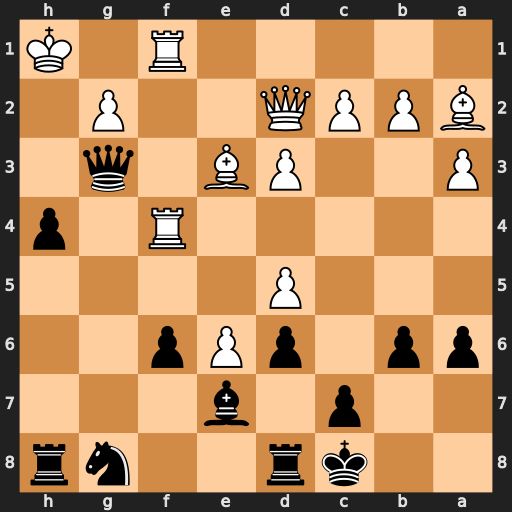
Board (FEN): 2kr2nr/2p1b3/pp1pPp2/3P4/5R1p/P2PB1q1/BPPQ2P1/5R1K
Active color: b
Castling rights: -
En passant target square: -
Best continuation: h3 Kg1 hxg2 Qxg2 Qxe3+